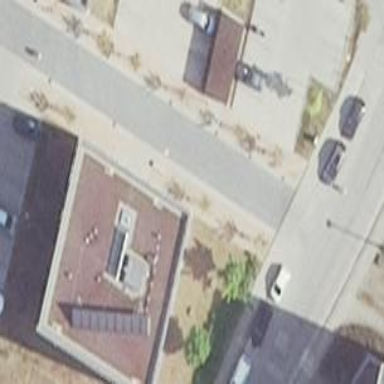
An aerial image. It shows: Flat-roofed apartment building.